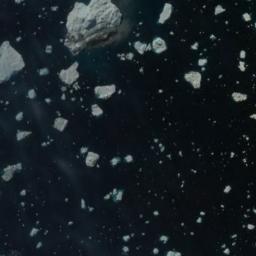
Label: sea_ice